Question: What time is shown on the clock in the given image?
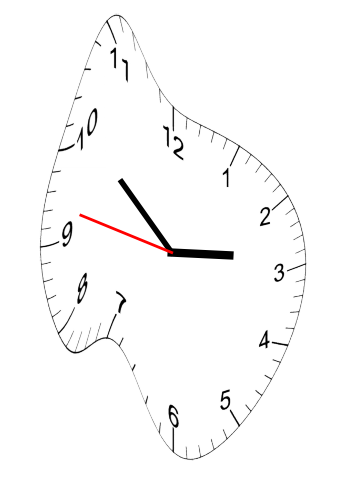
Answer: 02:51:47